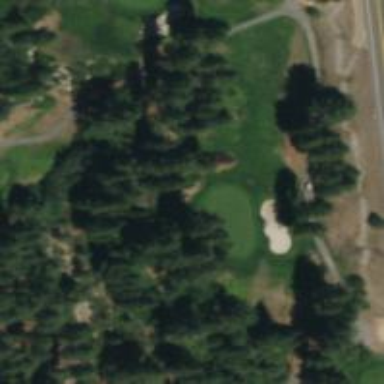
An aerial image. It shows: Rough grassy area used for golf.